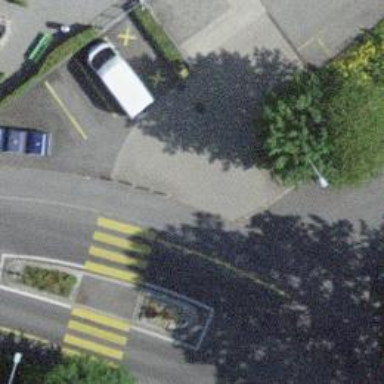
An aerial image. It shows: Kerb barrier.